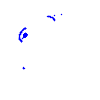
Particle: pion